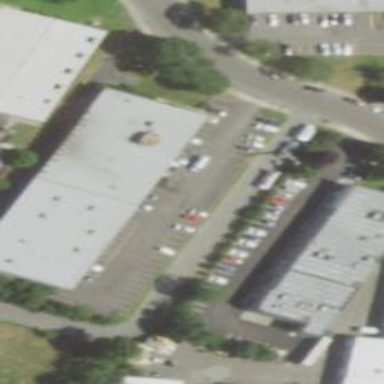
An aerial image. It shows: Commercial building.